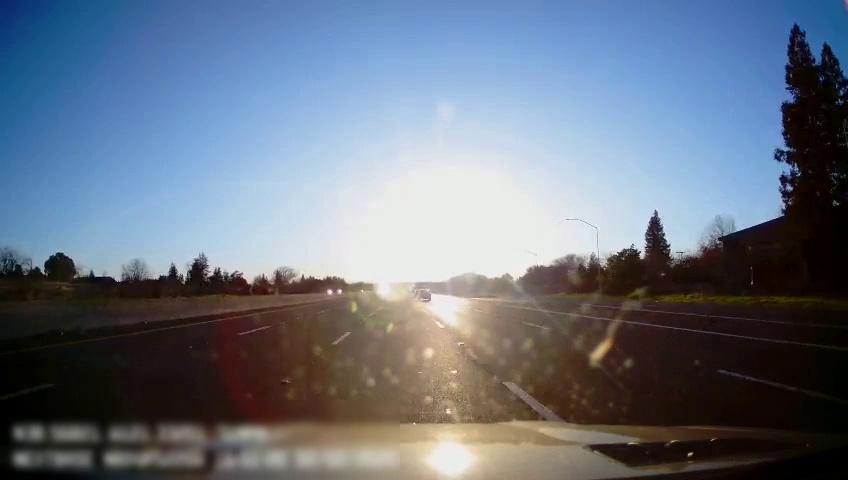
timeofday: Day
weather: Sunny
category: Drivable Space
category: Vehicles | Car
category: Lanes | Alternate Lane
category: Lanes | Alternate Lane
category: Lanes | Current Lane
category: Lanes | Current Lane
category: Lanes | Alternate Lane
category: Lanes | Alternate Lane
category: Lanes | Alternate Lane